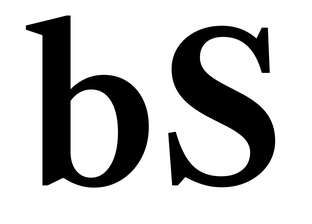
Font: LibreCaslonText_SemiBold